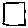
Label: square